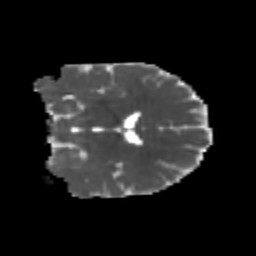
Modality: MD
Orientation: coronal
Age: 23
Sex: male
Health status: healthy